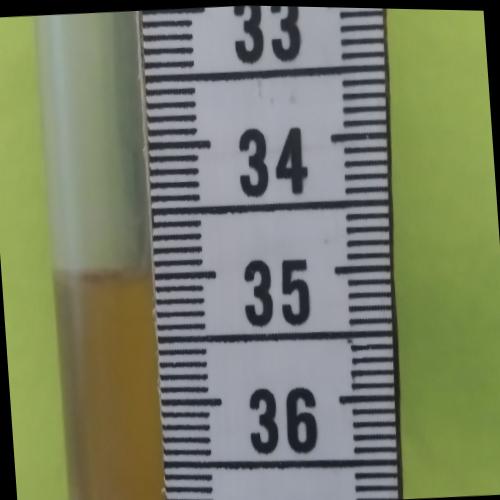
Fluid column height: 35.0 cm